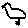
Label: bird